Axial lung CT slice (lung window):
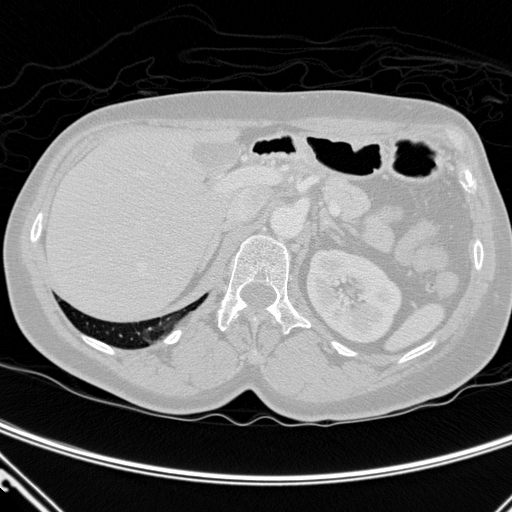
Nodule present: no